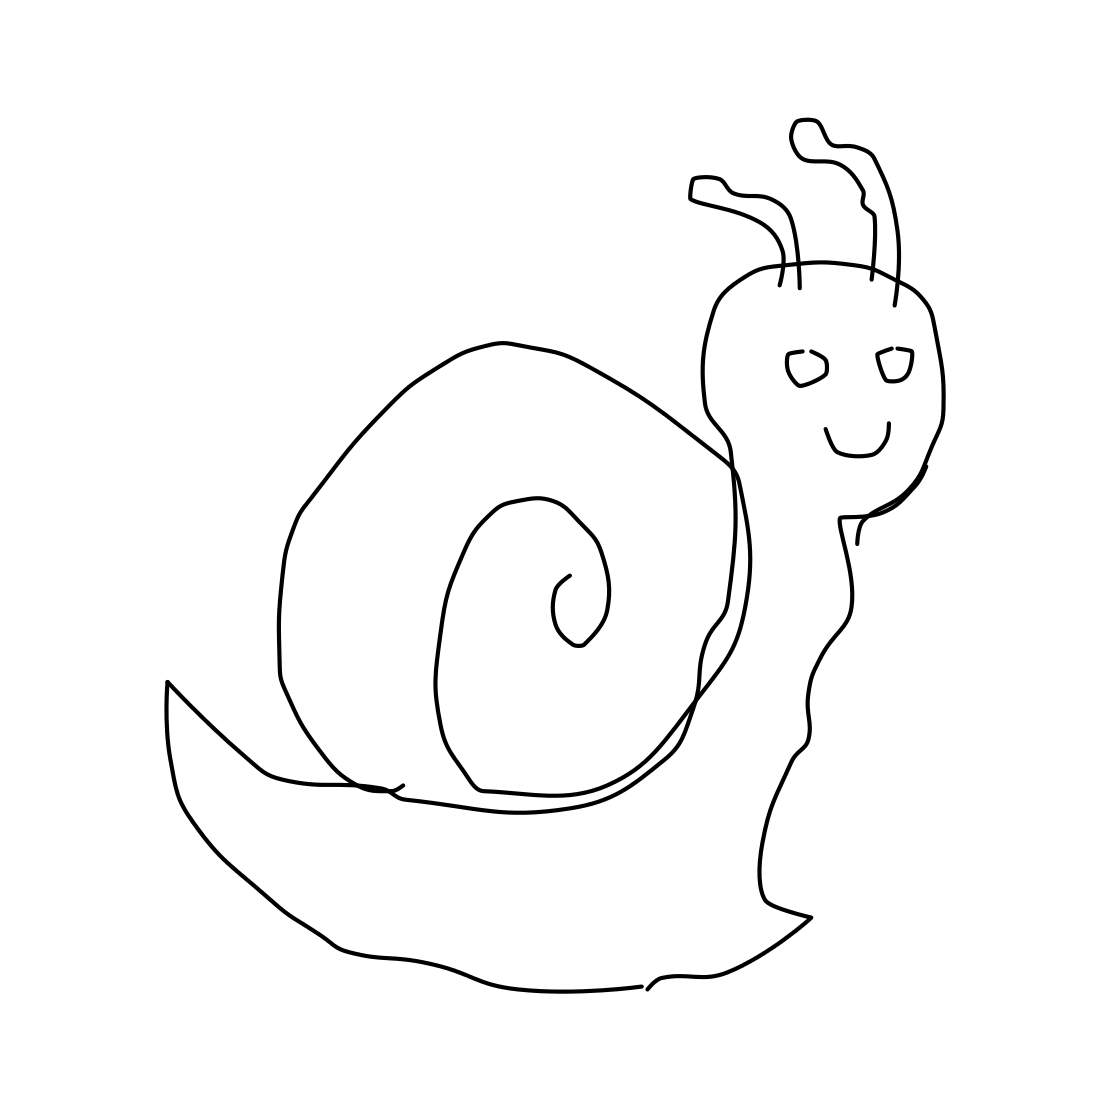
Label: snail